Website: macys
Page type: delivery-shipping
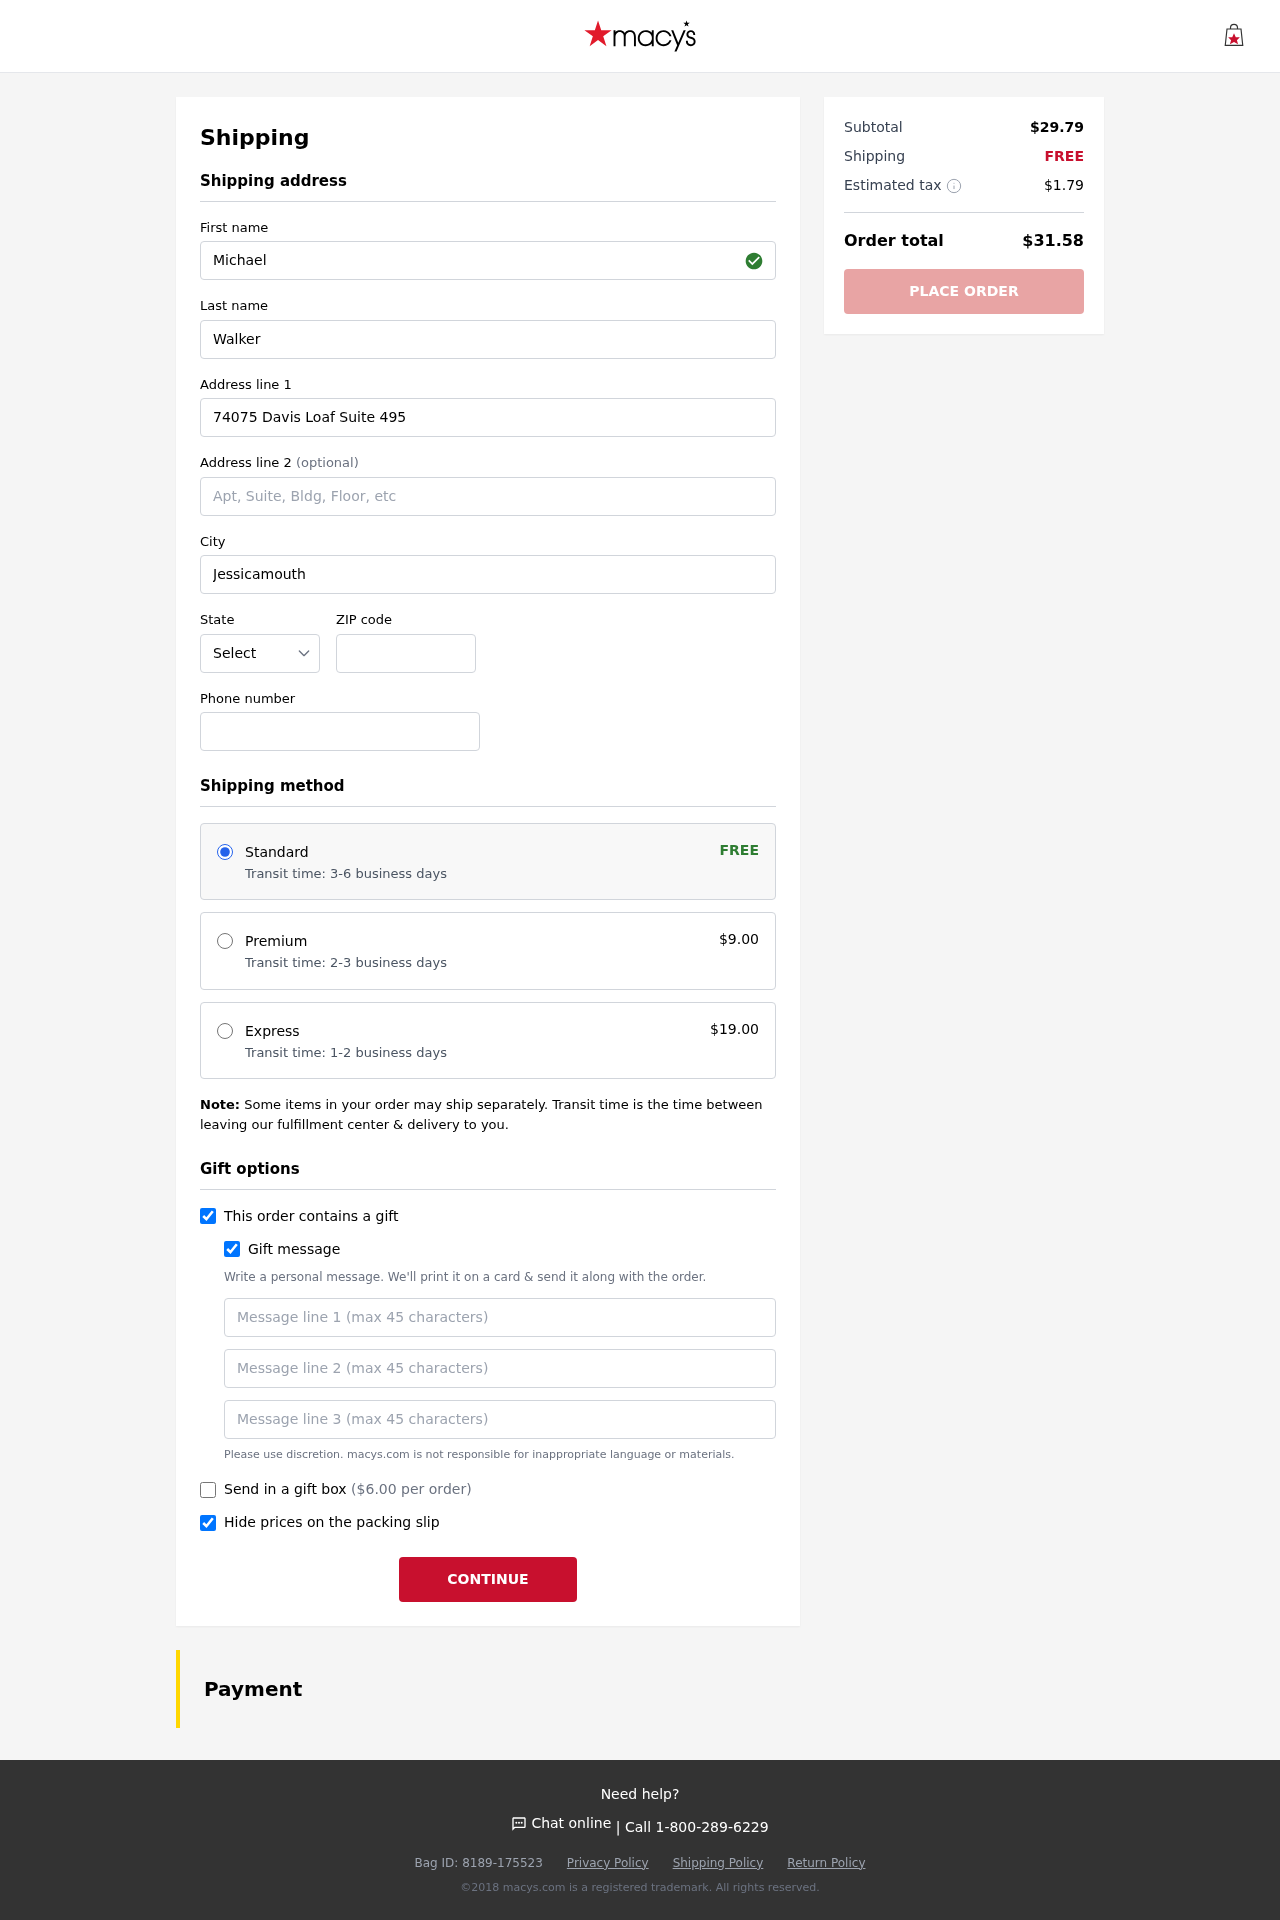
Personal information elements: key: PII_STATE_ABBR
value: MI
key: PII_FIRSTNAME
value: Michael
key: PII_LASTNAME
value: Walker
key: PII_STREET
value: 74075 Davis Loaf Suite 495
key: PII_CITY
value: Jessicamouth
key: PII_POSTCODE
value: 02304
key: PII_PHONE
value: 3152955491
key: PII_GIFT_MESSAGE
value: Happy birthday, Brett! I couldn't resist grabbing these gorgeous heels for you—I know how much you love stepping out in style. Can't wait to see you rock them at your party!  Michael
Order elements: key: ORDER_SHIPPING_STANDARD
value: Transit time: 3-6 business days
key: ORDER_SHIPPING_COST
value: FREE
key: ORDER_SHIPPING_PREMIUM
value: Transit time: 2-3 business days
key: ORDER_SHIPPING_PREMIUM_PRICE
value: $9.00
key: ORDER_SHIPPING_EXPRESS
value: Transit time: 1-2 business days
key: ORDER_SHIPPING_EXPRESS_PRICE
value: $19.00
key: ORDER_GIFT_BOX_PRICE
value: ($6.00 per order)
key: ORDER_SUBTOTAL
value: $29.79
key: ORDER_SHIPPING_COST2
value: FREE
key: ORDER_TAX
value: $1.79
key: ORDER_TOTAL
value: $31.58